Question: I have created a barplot for metagenomic data using RStudio
'''
plot_bar(mp3, "Sampletype", fill = "Family", title = title)
'''
But I am getting lines inside the bar.I need clear bars without any lines. How to do it?

library("phyloseq"); packageVersion("phyloseq")
library("biomformat"); packageVersion("biomformat")
library("ggplot2"); packageVersion("ggplot2")
library("phyloseq"); packageVersion("phyloseq")
library("biomformat"); packageVersion("biomformat")
library("ggplot2"); packageVersion("ggplot2")
biom1 = biomformat::read_biom(biom_file = "otu_table.json.biom")
mp0 = import_biom(biom1, parseFunction = parse_taxonomy_greengenes)
tax_table(mp0) <- tax_table(mp0)[, 1:7]
treeFile1 = "rep_set.tre"
tree1 = read_tree(treeFile1)
tree1
class(tree1)
mp2 = merge_phyloseq(mp1, tree1)
mp2
repseqFile = "seqs_rep_set.fasta"
bs1 = Biostrings::readDNAStringSet(repseqFile)
names(bs1) <- gsub("\s.+$", "", names(bs1))
sum(names(bs1) %in% taxa_names(mp2))
mp3 = merge_phyloseq(mp2, bs1)
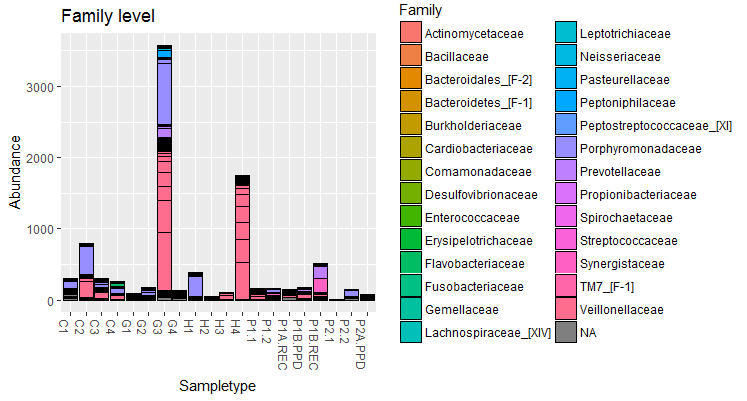
Answer: 'plot_bar' from the 'phyloseq' package uses 'ggplot' for plotting. You can look at the code for 'plot_bar' by typing 'plot_bar' in the console, which yields:
'''
function (physeq, x = "Sample", y = "Abundance", fill = NULL, title = NULL,
facet_grid = NULL) {
mdf = psmelt(physeq)
p = ggplot(mdf, aes_string(x = x, y = y, fill = fill))
p = p + geom_bar(stat = "identity", position = "stack", color = "black")
p = p + theme(axis.text.x = element_text(angle = -90, hjust = 0))
if (!is.null(facet_grid)) {
p <- p + facet_grid(facet_grid)
}
if (!is.null(title)) {
p <- p + ggtitle(title)
}
return(p)
}
'''
As you can see, the function includes this statement:
'''
geom_bar(stat = "identity", position = "stack", color = "black")
'''
The 'color="black"' argument is what causes the black lines. This is a pretty basic bar plot and you can just create your own function based on this code:
'''
library(phyloseq)
my_plot_bar = function (physeq, x = "Sample", y = "Abundance", fill = NULL, title = NULL,
facet_grid = NULL) {
mdf = psmelt(physeq)
p = ggplot(mdf, aes_string(x = x, y = y, fill = fill))
p = p + geom_bar(stat = "identity", position = "stack")
p = p + theme(axis.text.x = element_text(angle = -90, hjust = 0))
if (!is.null(facet_grid)) {
p <- p + facet_grid(facet_grid)
}
if (!is.null(title)) {
p <- p + ggtitle(title)
}
return(p)
}
'''
Notice that the only change is that I've removed 'color="black"'. You can now run 'my_plot_bar' instead of 'plot_bar' and get a bar plot without the black lines.
'''
my_plot_bar(mp3, "Sampletype", fill = "Family", title = title)
'''